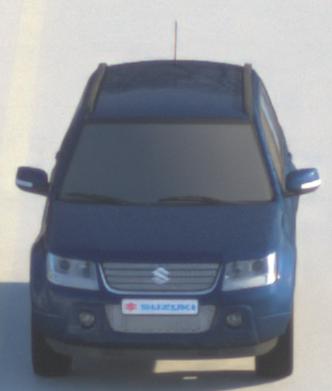
Make: Suzuki
Model: Grand Vitara
Detailed model: Gen. 1 JT
Model produced from: 2009
Model produced until: 2012
Doors: 5
Color: blue
Road condition: dry road
Daytime: sunrise or sunset
Contrast: medium contrast